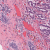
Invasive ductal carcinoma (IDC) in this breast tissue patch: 1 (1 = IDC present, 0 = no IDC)